Interaction volume radius: 5 \u00c5
Interaction volume height: 30 \u00c5
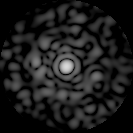
Disorder parameter: 0.883